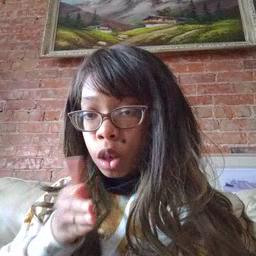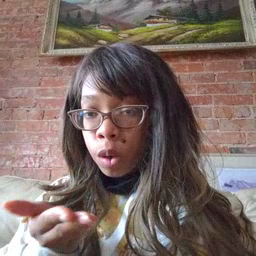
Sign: book